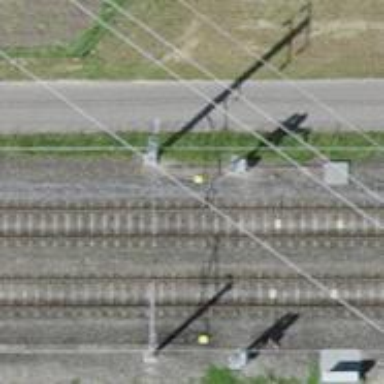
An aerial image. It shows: Single railway track with electrification through contact line.